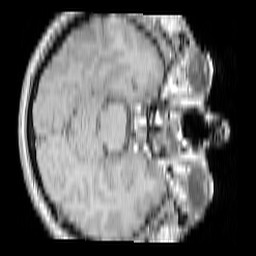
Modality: T1w
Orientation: axial
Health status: ill
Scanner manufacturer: philips
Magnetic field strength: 3 T
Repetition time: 0.3787 s
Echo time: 0.002908 s